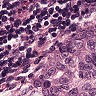
Metastatic tissue present: yes